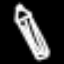
Label: pencil